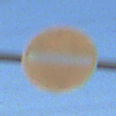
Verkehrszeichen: VerbotDerEinfahrt
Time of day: Dawn
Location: Outdoor (Nature)
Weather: Clear
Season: NotSpecified
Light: Natural